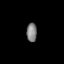
Tissue: prostate
Cell type: Fibroblasts
Senescence score: 0.819
Nuclear area (px): 193
Mean DAPI intensity: 126.86